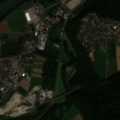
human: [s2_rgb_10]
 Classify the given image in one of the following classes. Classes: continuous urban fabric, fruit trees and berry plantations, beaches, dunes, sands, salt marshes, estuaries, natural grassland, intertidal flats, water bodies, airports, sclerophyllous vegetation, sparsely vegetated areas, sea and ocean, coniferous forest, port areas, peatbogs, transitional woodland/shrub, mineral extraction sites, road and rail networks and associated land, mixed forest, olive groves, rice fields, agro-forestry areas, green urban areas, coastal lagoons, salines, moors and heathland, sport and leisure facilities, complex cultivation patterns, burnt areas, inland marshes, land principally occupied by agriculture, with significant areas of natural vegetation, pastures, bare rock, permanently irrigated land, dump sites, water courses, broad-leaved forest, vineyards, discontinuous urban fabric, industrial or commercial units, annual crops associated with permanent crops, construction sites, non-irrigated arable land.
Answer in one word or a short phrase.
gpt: discontinuous urban fabric, non-irrigated arable land, coniferous forest, mixed forest, water courses